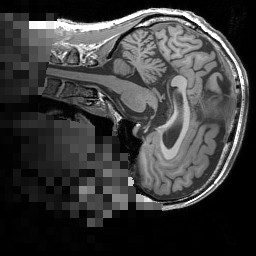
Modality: T1w
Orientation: sagittal
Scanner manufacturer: siemens
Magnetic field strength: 3 T
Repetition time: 1.5 s
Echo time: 0.00291 s